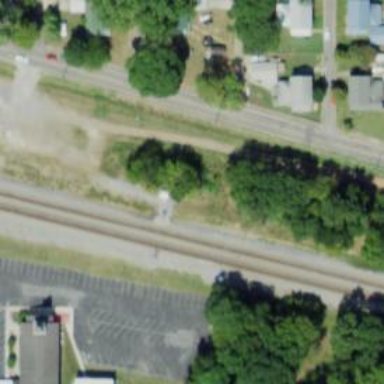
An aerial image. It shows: Railway signal.